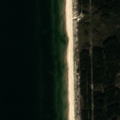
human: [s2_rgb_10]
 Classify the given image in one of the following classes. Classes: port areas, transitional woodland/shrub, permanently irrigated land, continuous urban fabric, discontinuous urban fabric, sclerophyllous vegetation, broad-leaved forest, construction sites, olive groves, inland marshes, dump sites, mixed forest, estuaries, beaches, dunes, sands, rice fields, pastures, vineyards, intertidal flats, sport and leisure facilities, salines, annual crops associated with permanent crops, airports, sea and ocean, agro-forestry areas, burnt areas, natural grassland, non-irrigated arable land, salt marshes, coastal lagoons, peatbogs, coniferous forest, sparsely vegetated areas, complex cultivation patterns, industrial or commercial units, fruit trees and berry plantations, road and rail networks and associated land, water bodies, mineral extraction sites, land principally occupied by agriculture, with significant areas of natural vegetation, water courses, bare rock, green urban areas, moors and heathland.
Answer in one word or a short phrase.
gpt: coniferous forest, transitional woodland/shrub, beaches, dunes, sands, sea and ocean